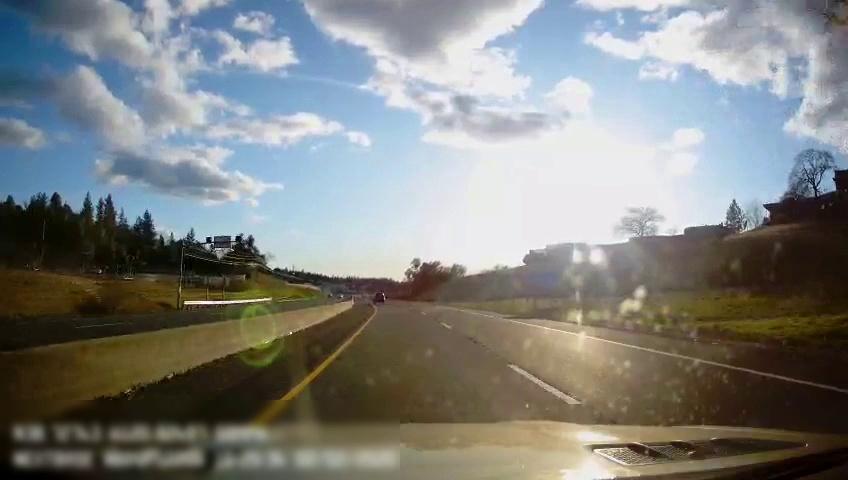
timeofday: Day
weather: Sunny
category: Drivable Space
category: Drivable Space
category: Vehicles | SUV
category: Lanes | Current Lane
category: Lanes | Alternate Lane
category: Lanes | Current Lane